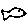
Label: fish